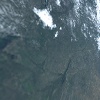
Label: land